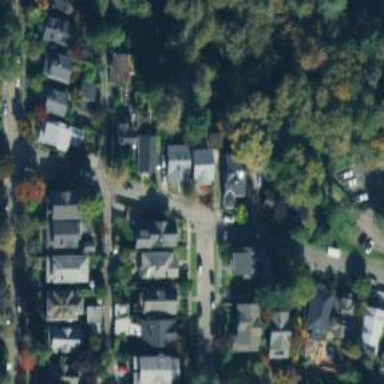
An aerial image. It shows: Residential road with separate sidewalk.